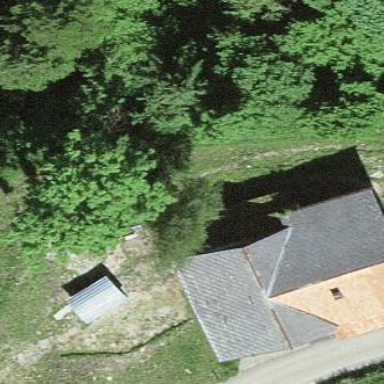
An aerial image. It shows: Farm building.